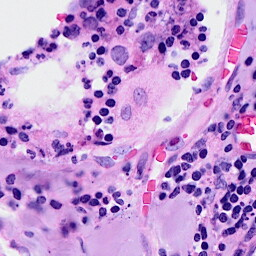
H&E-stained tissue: Breast